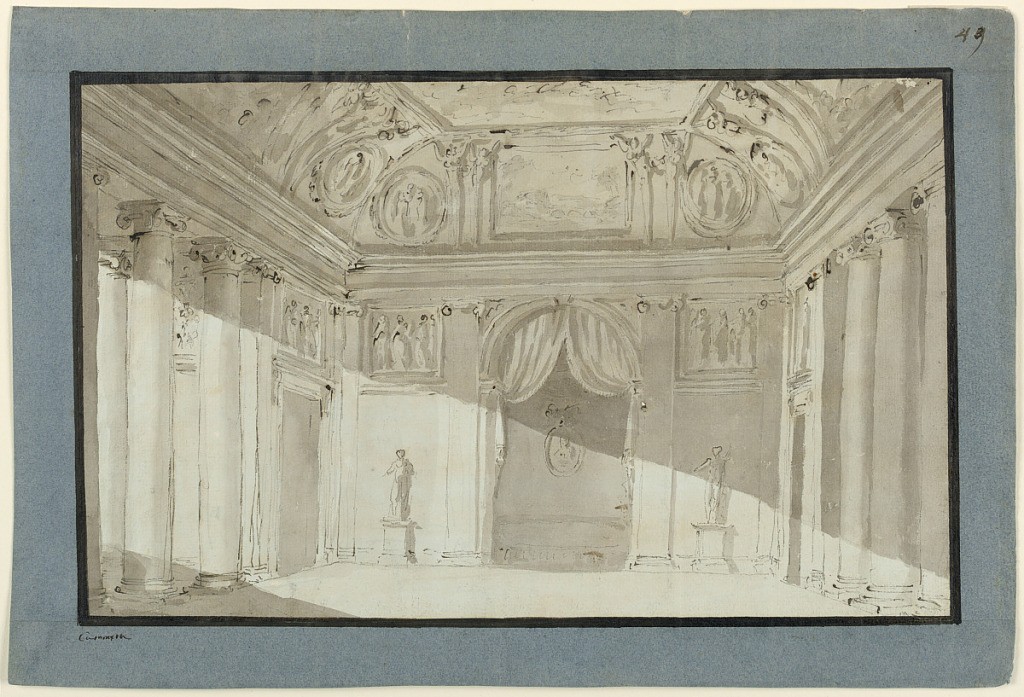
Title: Stage Design for a Hall Interior
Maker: Giuseppe Barberi, Italian, 1746–1809
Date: early 19th century
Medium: Pen and brown ink, brush and brown wash, graphite on lined blued-white laid paper
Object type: Drawing
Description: Hall, side walls decorated with columns, in the back a niche with sofa. Richly decorated with sculptures.